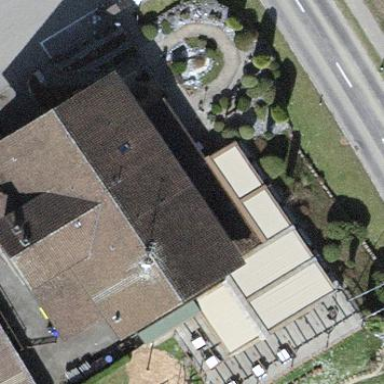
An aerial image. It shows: Building that houses restaurant.